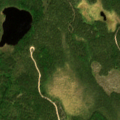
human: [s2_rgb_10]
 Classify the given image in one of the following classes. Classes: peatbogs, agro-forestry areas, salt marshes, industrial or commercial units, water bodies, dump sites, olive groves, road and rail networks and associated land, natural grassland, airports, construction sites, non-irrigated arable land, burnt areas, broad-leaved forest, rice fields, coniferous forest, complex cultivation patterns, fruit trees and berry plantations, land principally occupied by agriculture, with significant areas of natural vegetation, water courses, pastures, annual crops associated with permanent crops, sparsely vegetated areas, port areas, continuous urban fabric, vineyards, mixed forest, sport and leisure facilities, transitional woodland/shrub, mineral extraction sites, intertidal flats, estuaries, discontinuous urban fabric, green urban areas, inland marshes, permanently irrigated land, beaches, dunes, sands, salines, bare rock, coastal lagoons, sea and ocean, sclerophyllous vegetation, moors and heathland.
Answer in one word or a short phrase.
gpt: coniferous forest, transitional woodland/shrub